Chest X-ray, PA view. Patient: 44 years old, sex F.
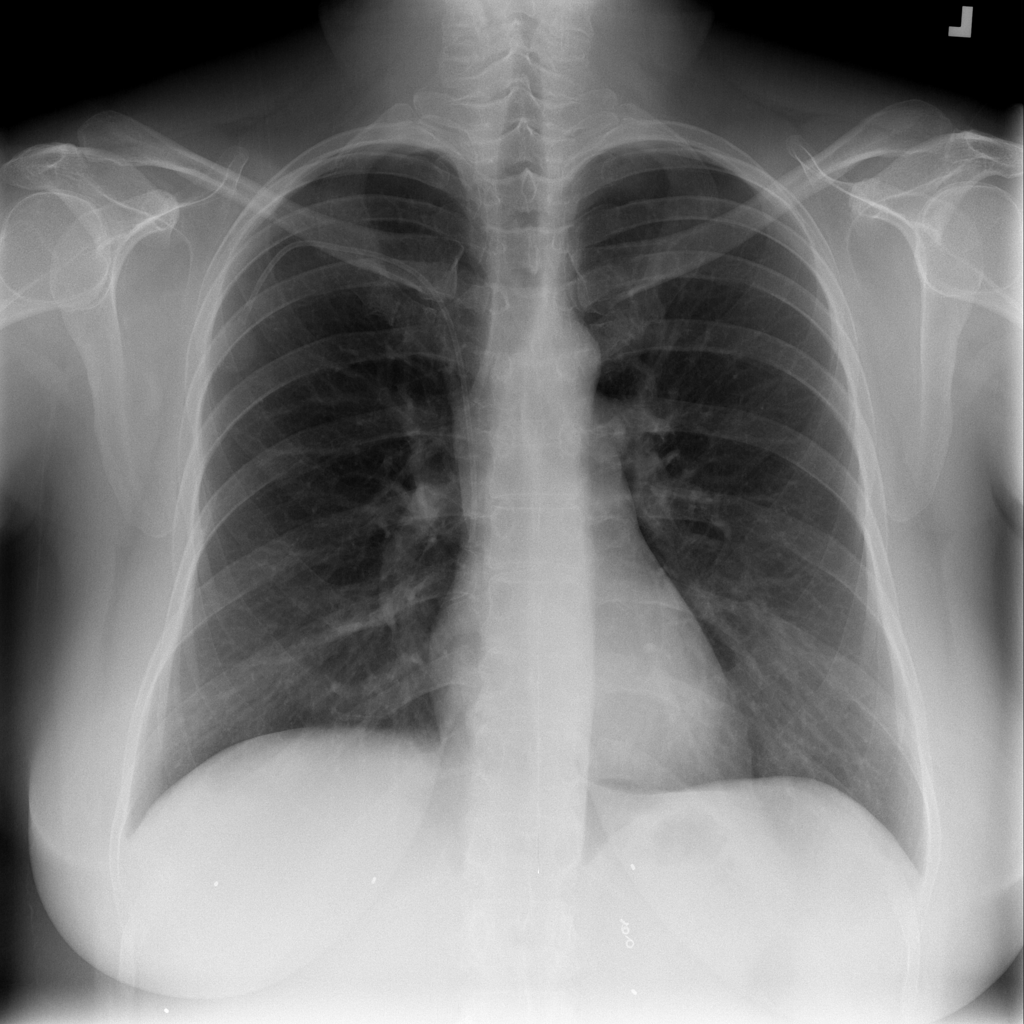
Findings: No Finding